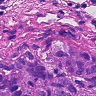
Metastatic tissue present: yes